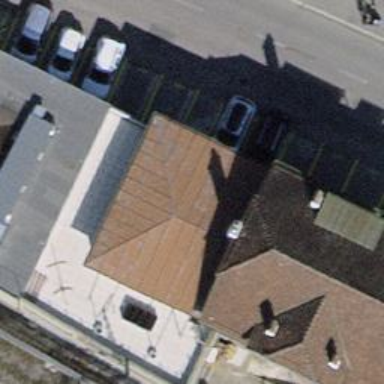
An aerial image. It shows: Restaurant.